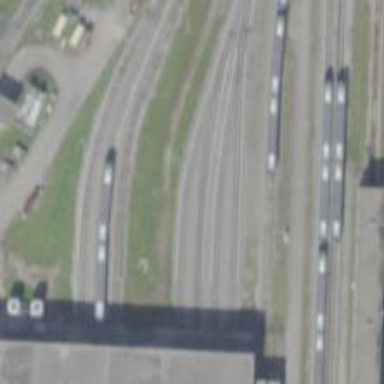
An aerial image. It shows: Electrified rail service yard.